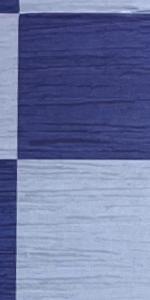
Label: Empty